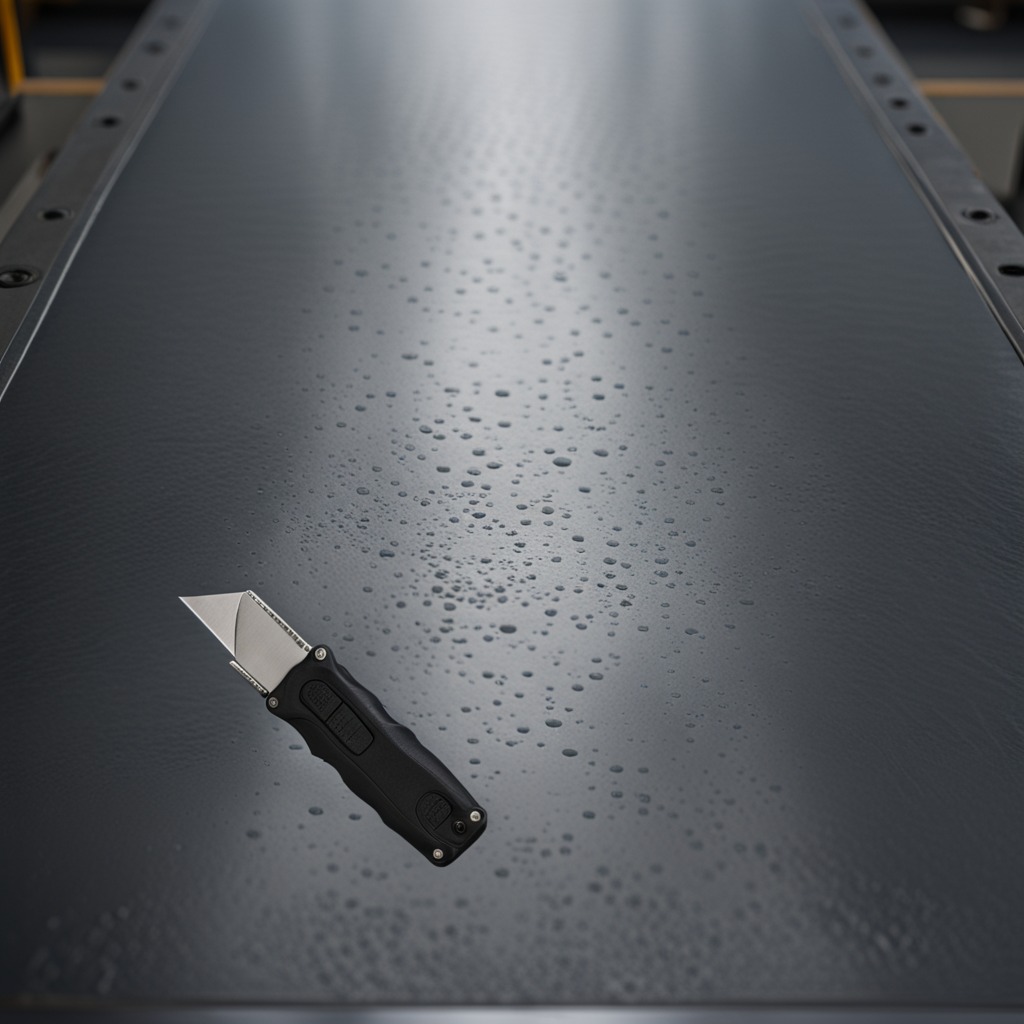
A utility knife is lying on a cold steel table in a mining workshop.